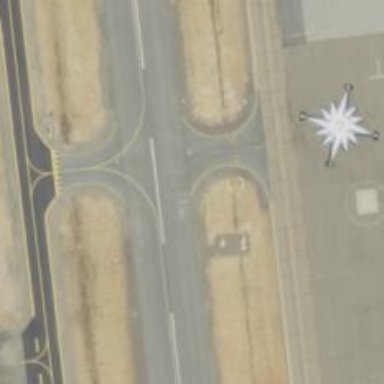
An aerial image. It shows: Image of taxiway at airport.